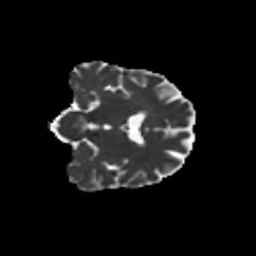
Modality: MD
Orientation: coronal
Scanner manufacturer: siemens
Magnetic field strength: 3 T
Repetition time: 9.2 s
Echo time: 0.084 s